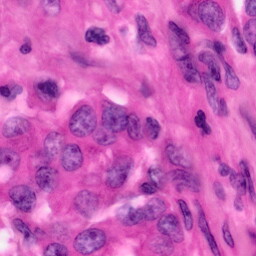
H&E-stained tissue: Pancreatic